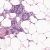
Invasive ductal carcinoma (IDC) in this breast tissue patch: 0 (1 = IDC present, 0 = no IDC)